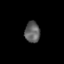
Tissue: lung
Cell type: T cells
Senescence score: 0.2282
Nuclear area (px): 316
Mean DAPI intensity: 95.497